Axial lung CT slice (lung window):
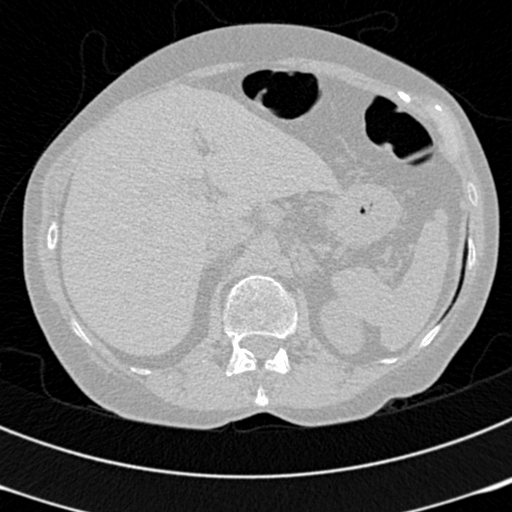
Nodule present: no